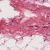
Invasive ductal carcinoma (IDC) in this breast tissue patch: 0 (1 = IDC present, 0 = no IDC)